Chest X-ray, PA view. Patient: 50 years old, sex F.
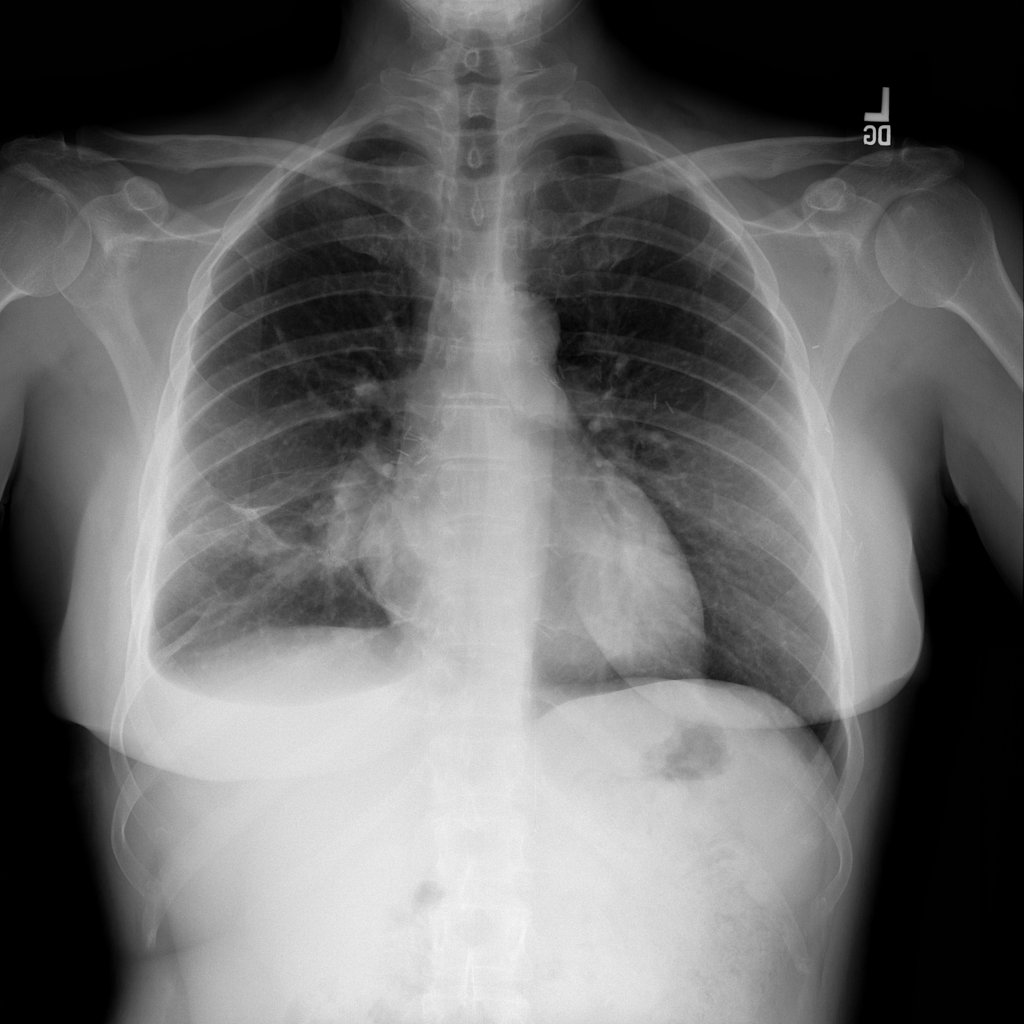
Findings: Infiltration